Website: apple
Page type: receipt
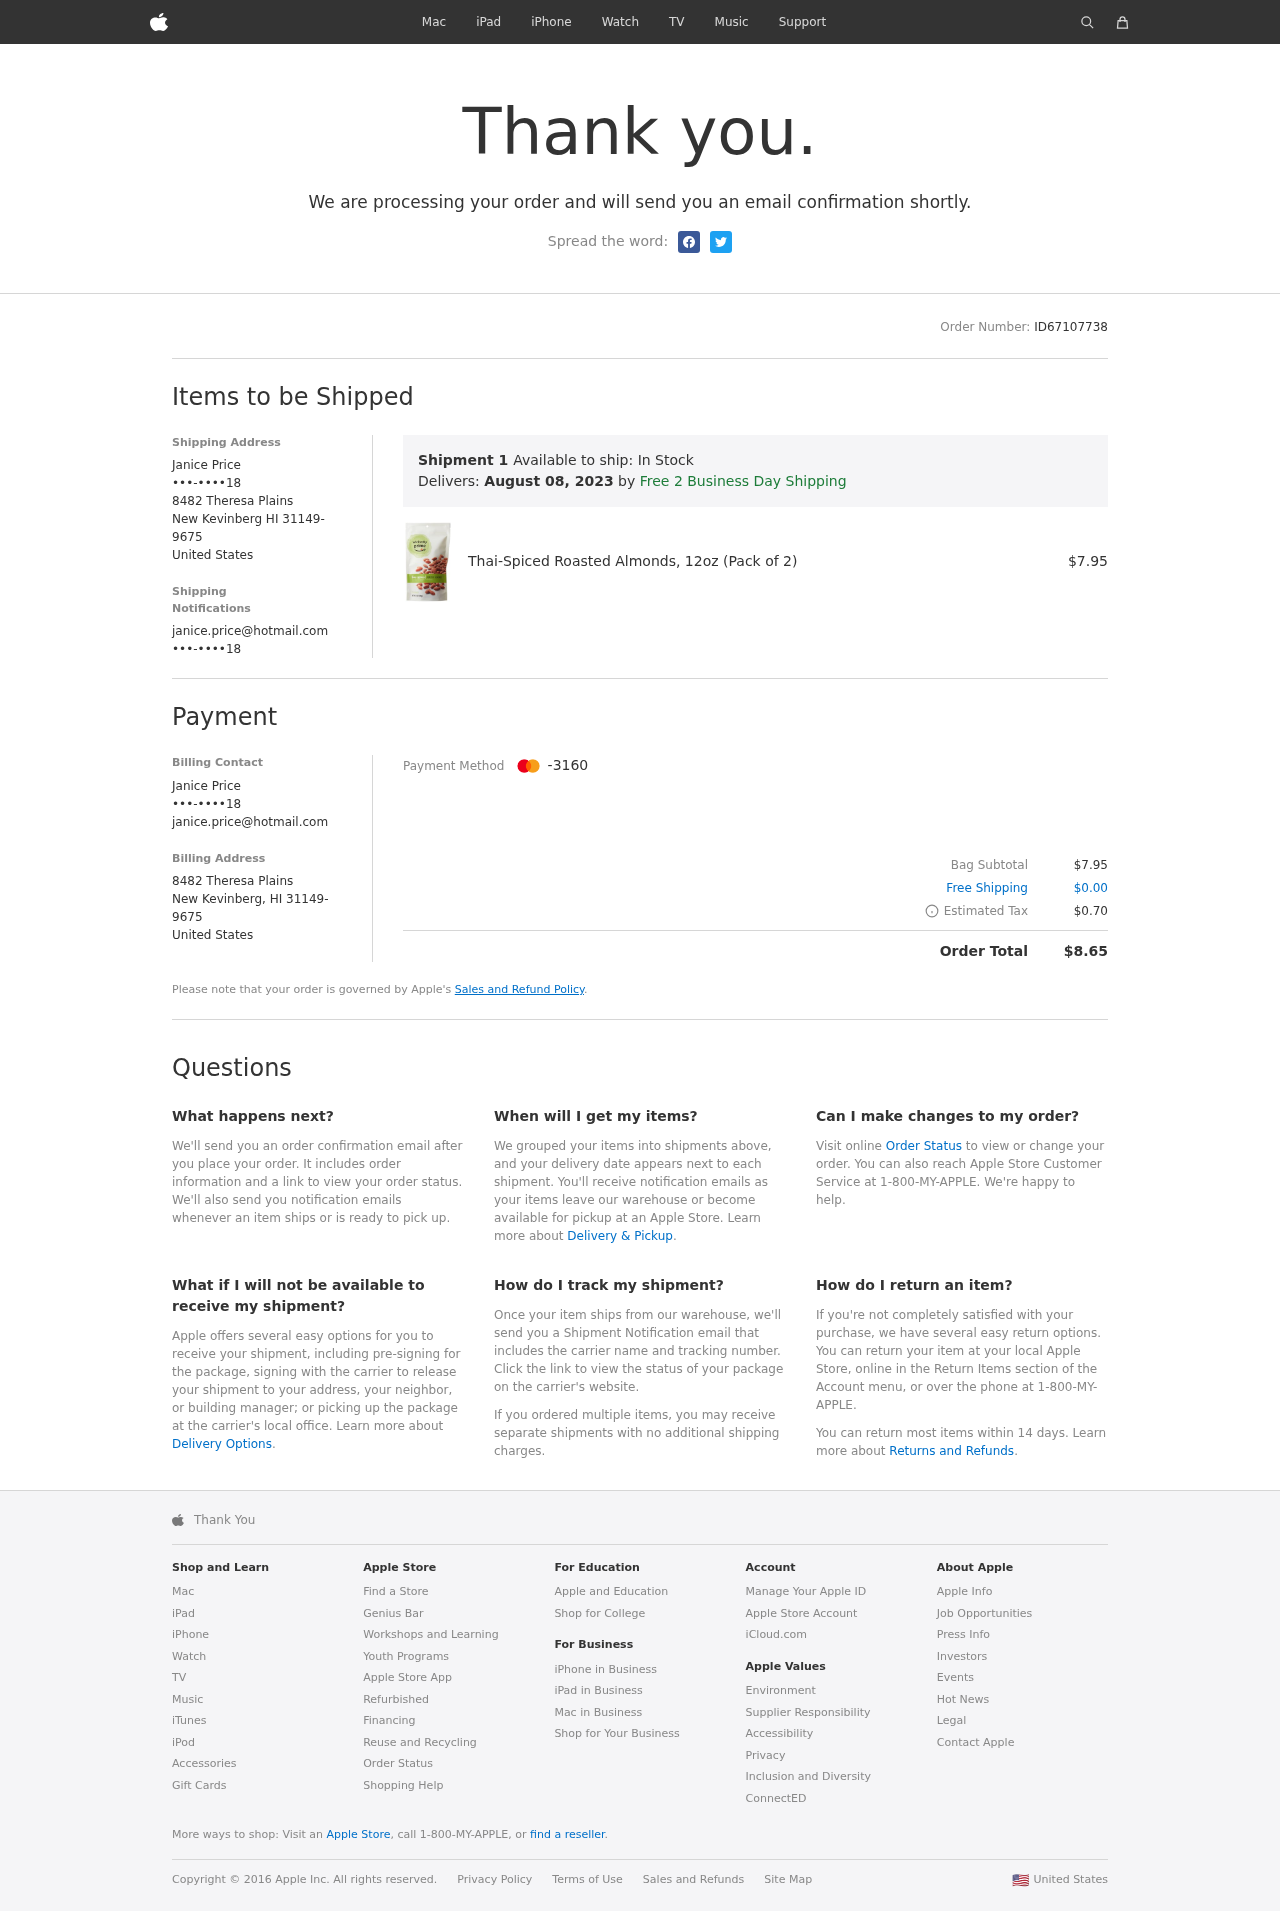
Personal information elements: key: PII_CARD_LAST4
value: -3160
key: PII_CITY
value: New Kevinberg
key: PII_COUNTRY
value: United States
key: PII_EMAIL
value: janice.price@hotmail.com
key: PII_EMAIL2
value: janice.price@hotmail.com
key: PII_FULLNAME
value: Janice Price
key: PII_FULLNAME2
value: Janice Price
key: PII_PHONE
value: •••-••••18
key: PII_PHONE2
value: •••-••••18
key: PII_PHONE3
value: •••-••••18
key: PII_POSTCODE_FULL
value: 31149-9675
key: PII_STATE_ABBR
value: HI
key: PII_STREET
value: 8482 Theresa Plains
Product elements: key: PRODUCT1_NAME
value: Thai-Spiced Roasted Almonds, 12oz (Pack of 2)
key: PRODUCT1_PRICE
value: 7.95
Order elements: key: ORDER_ID
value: ID67107738
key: ORDER_DELIVERY_DATE
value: August 08, 2023
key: ORDER_SUBTOTAL
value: $7.95
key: ORDER_SHIPPING_COST
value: $0.00
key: ORDER_TAX
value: $0.70
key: ORDER_TOTAL
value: $8.65